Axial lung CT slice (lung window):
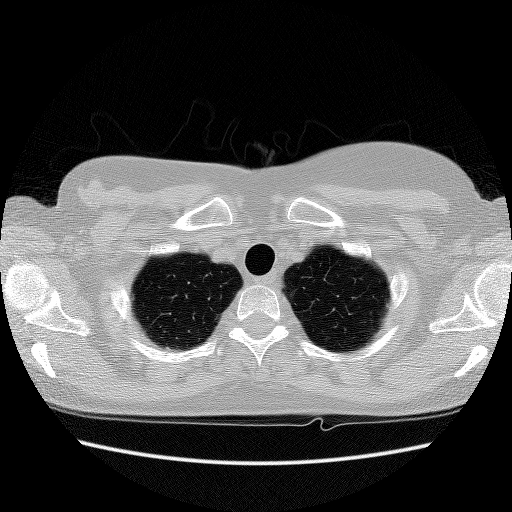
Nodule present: no